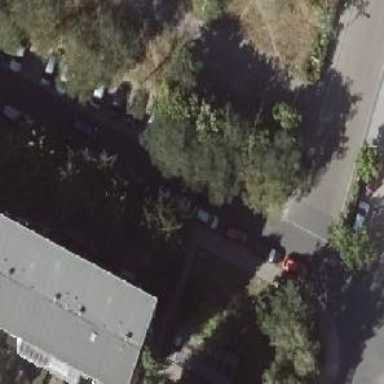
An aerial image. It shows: Residential road with asphalt surface. There is on-street parallel parking on the right lane.